Field crop: maize
Growth stage: 1
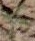
Species: atriplex